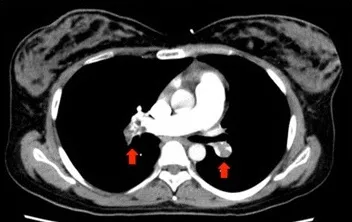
Contrast-enhanced computed tomography of the chest on admission. Red arrows show thrombi occupying the pulmonary arteries bilaterally.
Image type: radiology (ct)